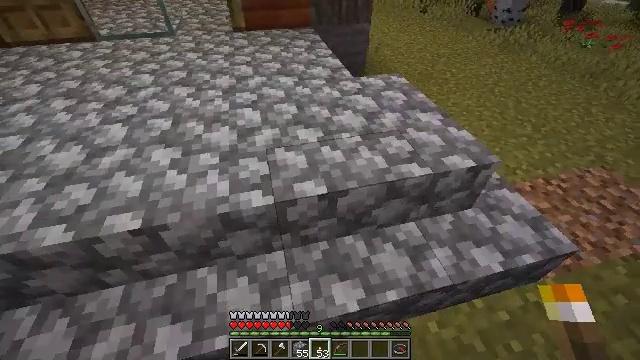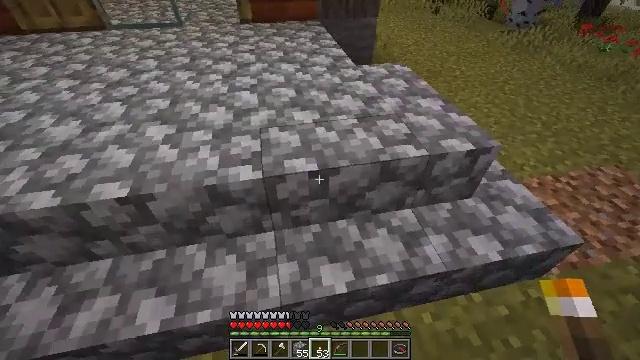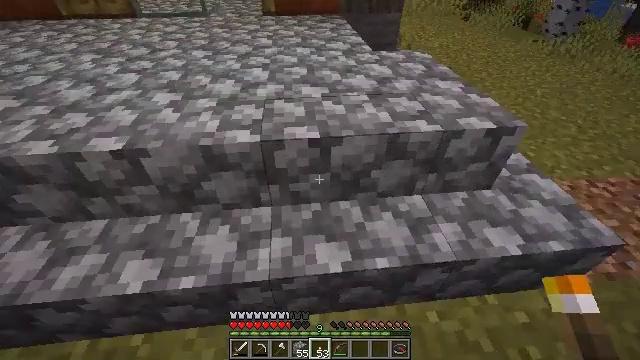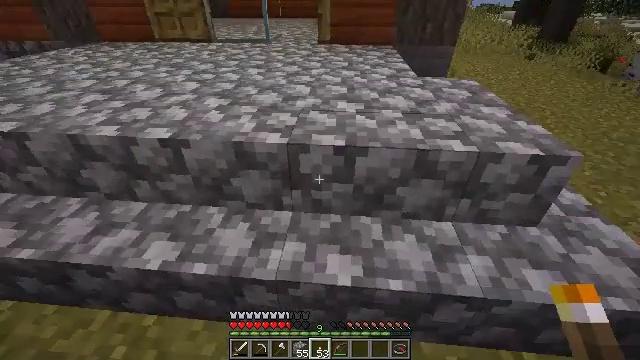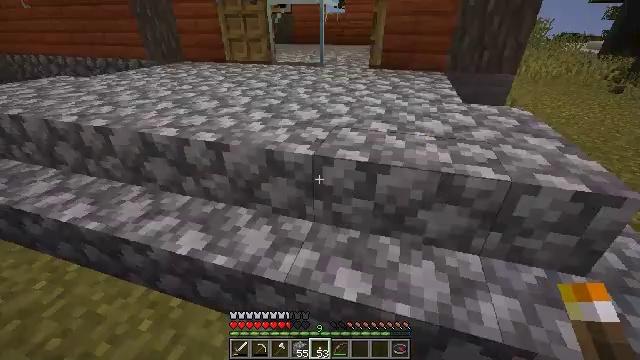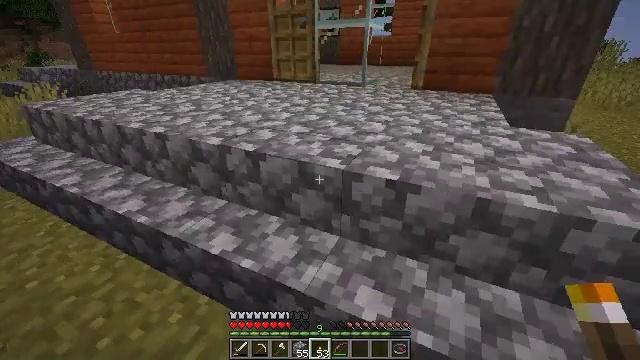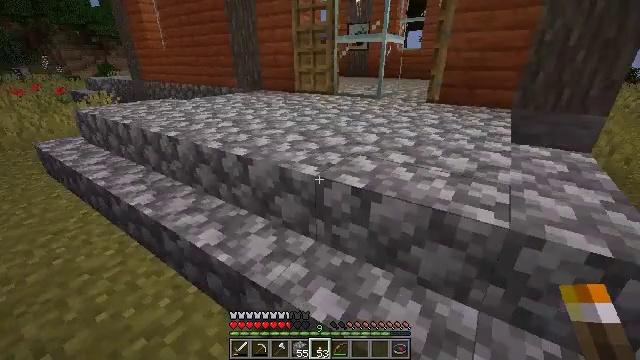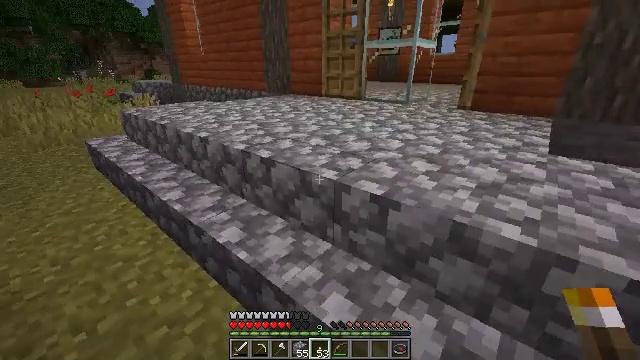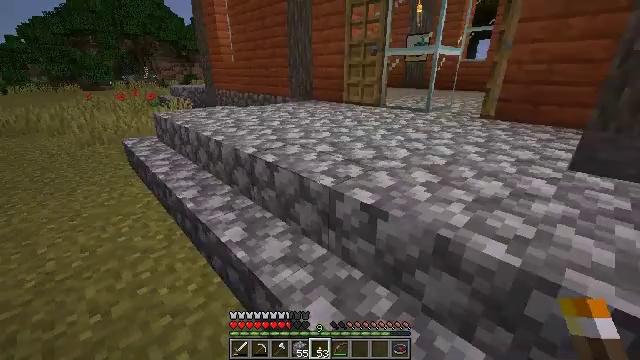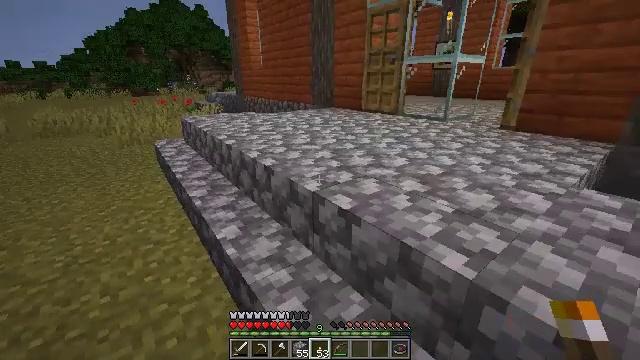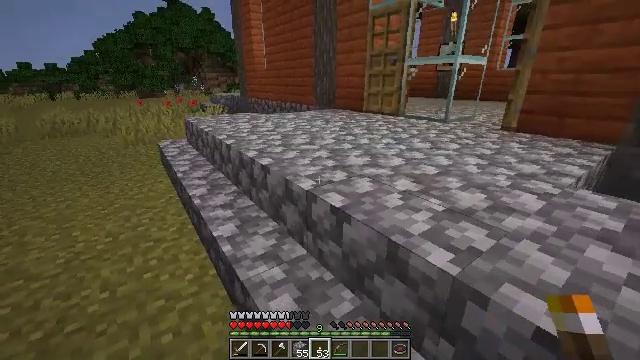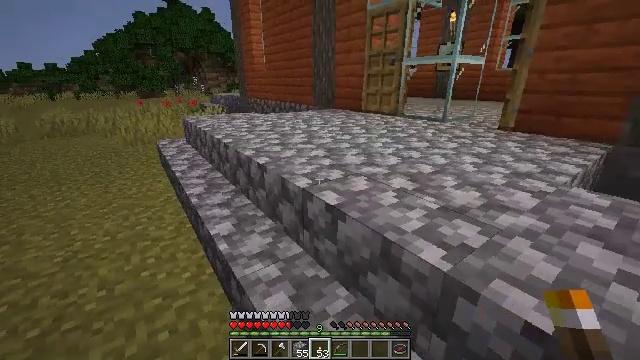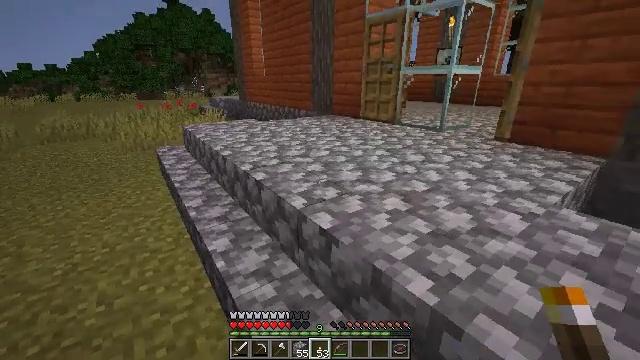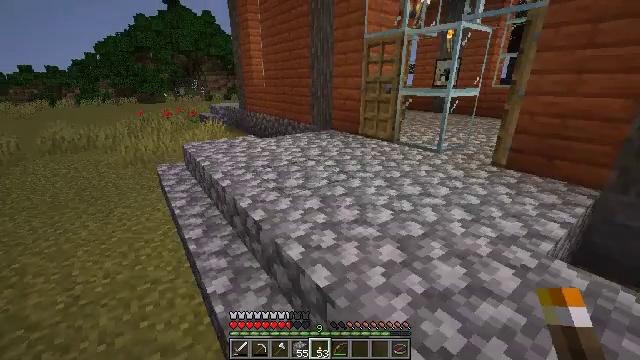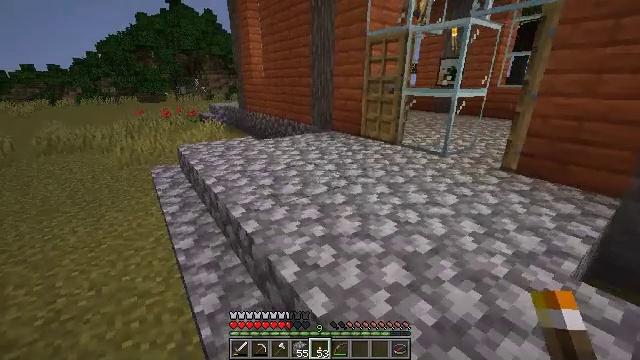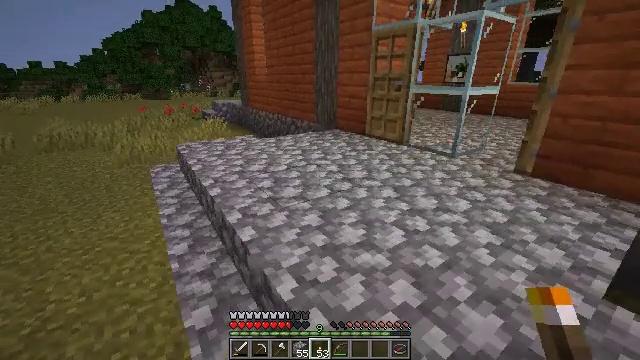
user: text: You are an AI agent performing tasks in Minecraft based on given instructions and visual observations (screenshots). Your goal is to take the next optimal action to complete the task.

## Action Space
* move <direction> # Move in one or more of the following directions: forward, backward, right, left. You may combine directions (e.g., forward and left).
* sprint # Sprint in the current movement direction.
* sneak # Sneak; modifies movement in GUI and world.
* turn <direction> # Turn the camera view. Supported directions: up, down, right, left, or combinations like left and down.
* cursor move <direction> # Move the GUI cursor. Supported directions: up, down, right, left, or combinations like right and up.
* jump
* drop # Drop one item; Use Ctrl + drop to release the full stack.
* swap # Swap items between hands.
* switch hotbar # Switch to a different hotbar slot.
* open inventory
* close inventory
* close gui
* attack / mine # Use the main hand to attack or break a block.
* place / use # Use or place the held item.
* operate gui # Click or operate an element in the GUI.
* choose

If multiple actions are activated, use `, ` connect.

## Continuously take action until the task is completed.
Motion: motion action
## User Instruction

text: Break the acacia slab from the floor.
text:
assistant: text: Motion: move right, turn left
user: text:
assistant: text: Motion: move right, turn left and up
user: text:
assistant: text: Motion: move right, turn left and up
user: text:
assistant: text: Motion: move right, turn left and up
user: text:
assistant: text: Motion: move right, turn left and up
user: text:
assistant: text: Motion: move right, turn left and up
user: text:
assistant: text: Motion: move right, turn left
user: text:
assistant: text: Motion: move right, turn left and up
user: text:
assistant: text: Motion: turn left and up
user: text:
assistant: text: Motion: turn left
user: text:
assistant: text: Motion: no_op
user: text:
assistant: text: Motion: move forward
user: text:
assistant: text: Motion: move forward
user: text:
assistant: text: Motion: move forward
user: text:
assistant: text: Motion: move forward
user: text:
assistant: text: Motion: move forward, turn left and down
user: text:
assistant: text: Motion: move forward
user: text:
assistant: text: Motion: move forward
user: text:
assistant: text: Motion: move forward, turn down
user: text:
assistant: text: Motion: move forward, turn down
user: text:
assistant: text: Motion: move forward
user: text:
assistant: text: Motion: move forward
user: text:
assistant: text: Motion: move forward
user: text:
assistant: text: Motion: move forward
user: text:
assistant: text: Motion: no_op
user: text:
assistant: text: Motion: turn down
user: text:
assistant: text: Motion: no_op
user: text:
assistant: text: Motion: no_op
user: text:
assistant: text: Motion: turn down
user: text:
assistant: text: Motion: turn right and down